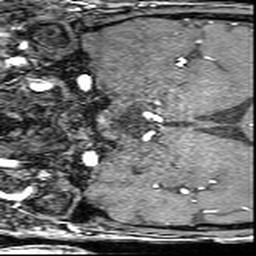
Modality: angio
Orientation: coronal
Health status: ill
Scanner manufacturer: siemens
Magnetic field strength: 3 T
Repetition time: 0.022 s
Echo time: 0.00395 s